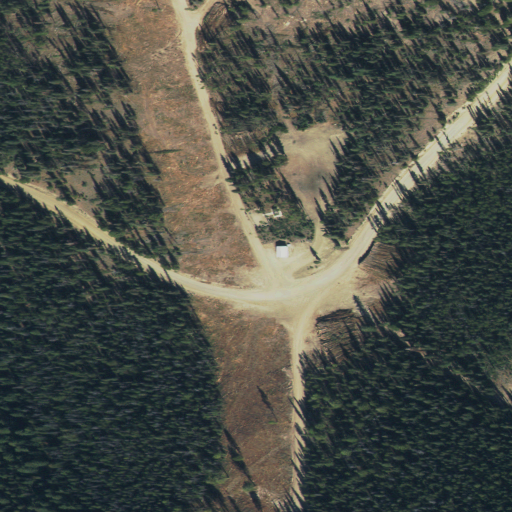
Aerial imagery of gap in Idaho named Williams Creek Summit containing evergreen forest, grassland, and shrub